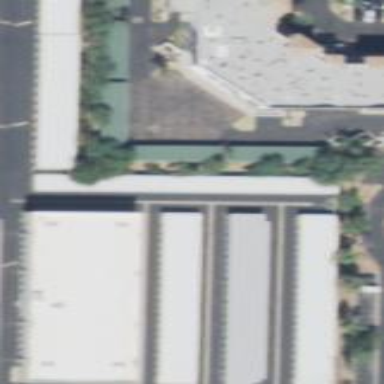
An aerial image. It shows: Storage rental shop.